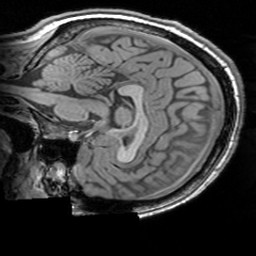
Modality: T1w
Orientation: sagittal
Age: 20
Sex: female
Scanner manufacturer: siemens
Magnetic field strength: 3 T
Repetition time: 1.63 s
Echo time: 0.00311 s